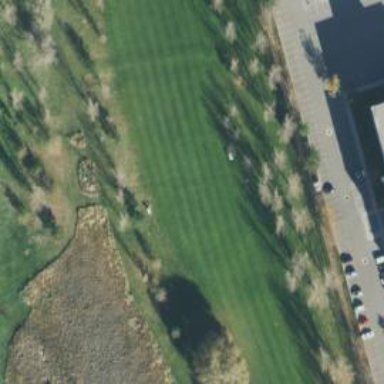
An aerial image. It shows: Golf hole.